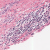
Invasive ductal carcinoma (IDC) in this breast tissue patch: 0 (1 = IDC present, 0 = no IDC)